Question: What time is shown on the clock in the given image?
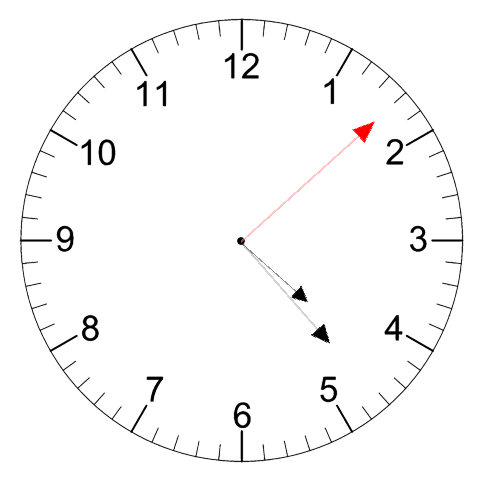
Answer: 04:23:08